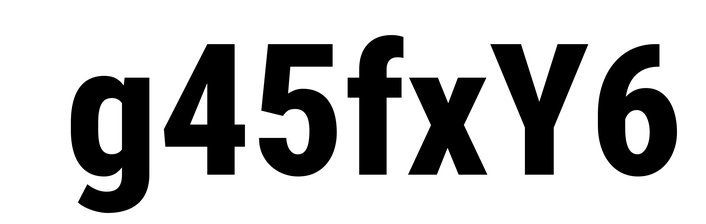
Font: Roboto_Condensed_ExtraBold